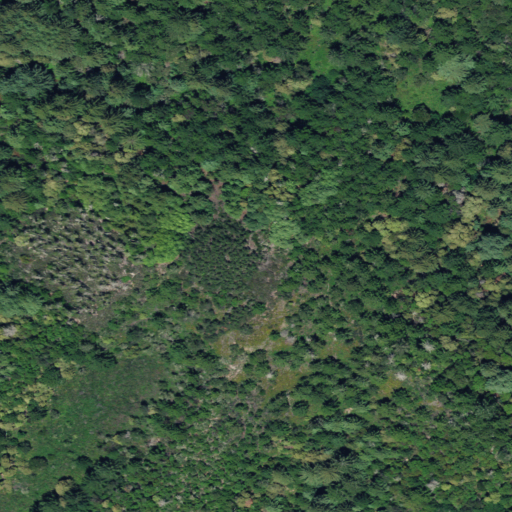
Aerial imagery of mountain in California named Bald Mountain containing evergreen forest and mixed forest